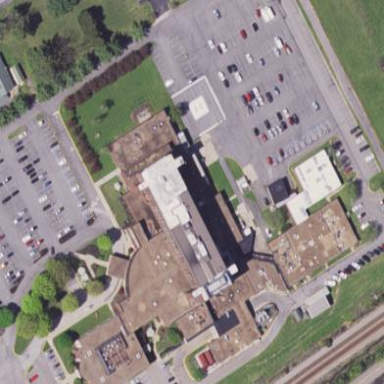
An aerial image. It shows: Hospital providing healthcare services.